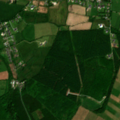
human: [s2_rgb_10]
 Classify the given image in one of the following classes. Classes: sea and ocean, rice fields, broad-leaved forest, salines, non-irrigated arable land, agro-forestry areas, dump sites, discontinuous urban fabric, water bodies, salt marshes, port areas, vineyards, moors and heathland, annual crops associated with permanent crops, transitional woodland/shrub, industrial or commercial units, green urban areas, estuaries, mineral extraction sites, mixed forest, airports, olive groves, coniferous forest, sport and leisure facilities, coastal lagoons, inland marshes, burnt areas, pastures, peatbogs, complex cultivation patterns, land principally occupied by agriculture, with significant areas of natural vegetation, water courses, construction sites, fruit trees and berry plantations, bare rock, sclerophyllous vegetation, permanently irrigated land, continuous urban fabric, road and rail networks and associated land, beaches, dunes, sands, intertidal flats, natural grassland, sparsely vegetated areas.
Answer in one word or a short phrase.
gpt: pastures, coniferous forest, mixed forest